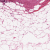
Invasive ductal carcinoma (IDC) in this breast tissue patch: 0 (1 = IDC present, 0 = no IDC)